Aerial crown-view tile of a tropical tree (Barro Colorado Island, Panama), acquired 20240918:
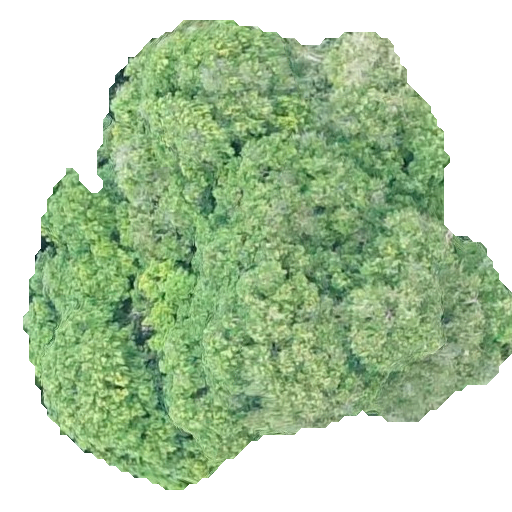
Species: Prioria copaifera
GBIF accepted scientific name: Prioria copaifera
Crown area: 250.411 m²